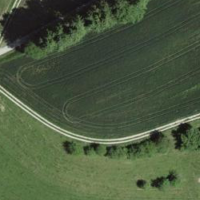
EUNIS habitat code: 52
Species observed at this site:
Caltha palustris